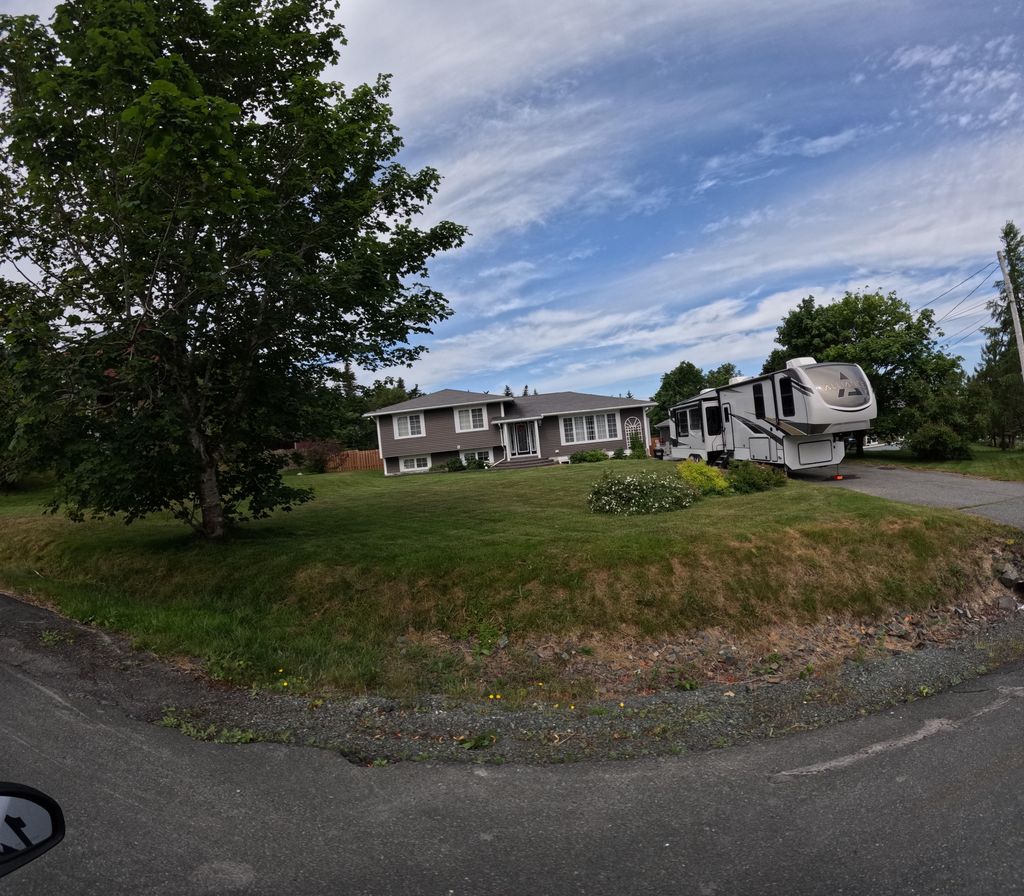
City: st_johns